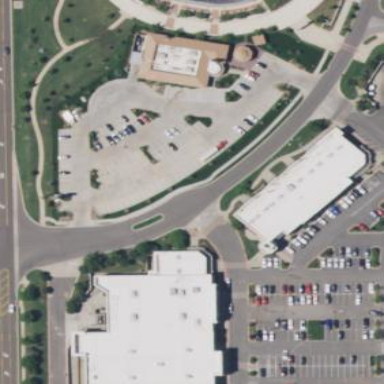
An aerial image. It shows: Parking area with concrete surface.